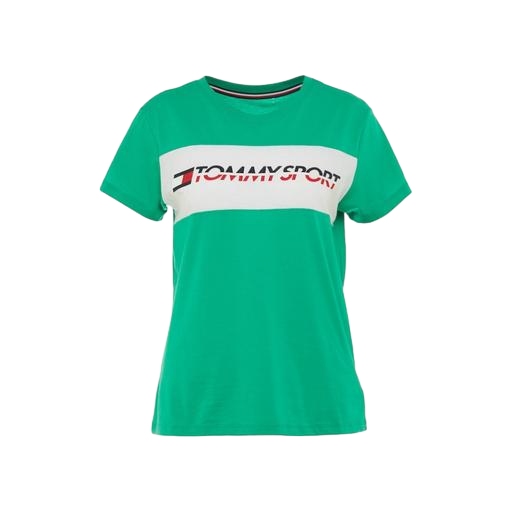
t-shirt green, trim t-shirt, mid t-shirt, white background